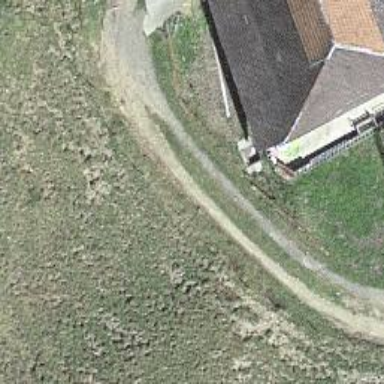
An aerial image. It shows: Unpaved driveway designated as service road.